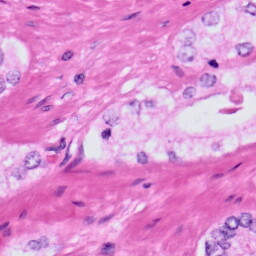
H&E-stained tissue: Prostate